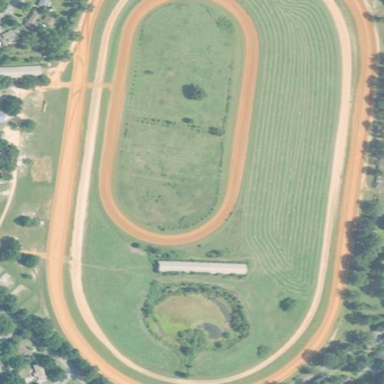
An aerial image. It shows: Sports center specializing in horse racing.